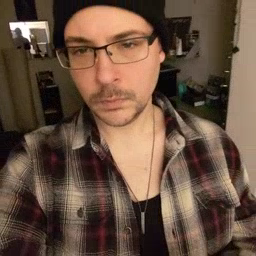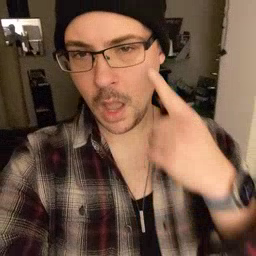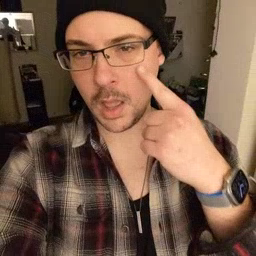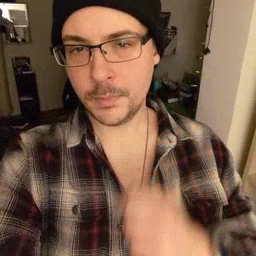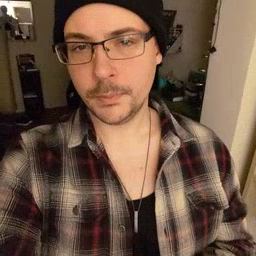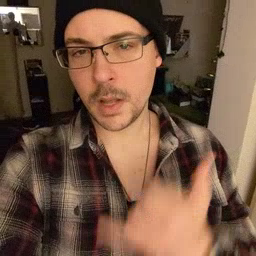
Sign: eye